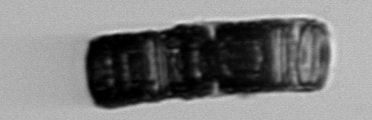
Label: Paralia_sulcata